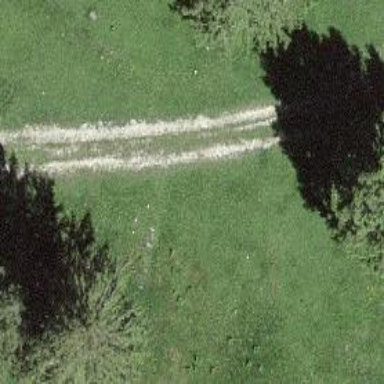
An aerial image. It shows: Gravel track of grade3 type.